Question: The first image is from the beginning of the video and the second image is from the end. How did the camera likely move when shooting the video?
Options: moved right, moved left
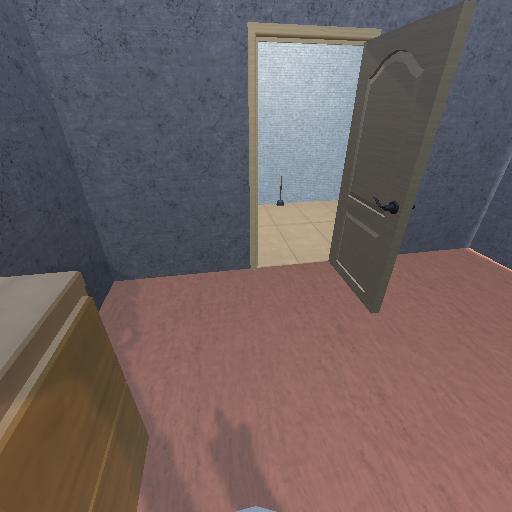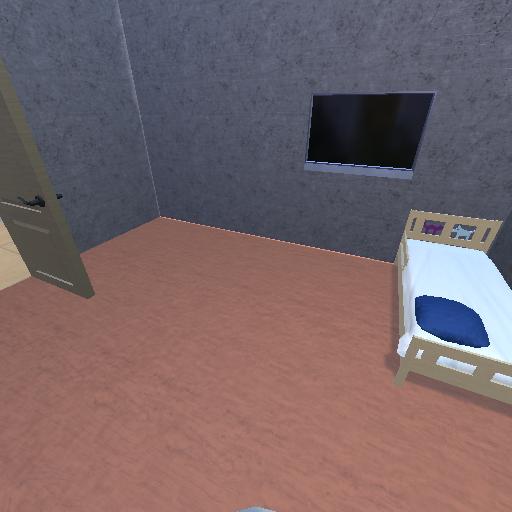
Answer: moved right